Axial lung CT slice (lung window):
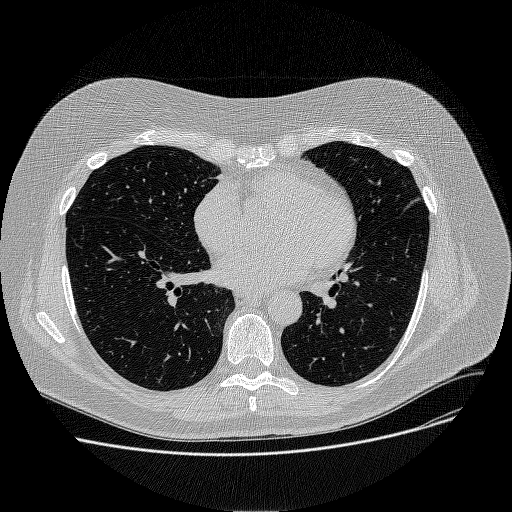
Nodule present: no